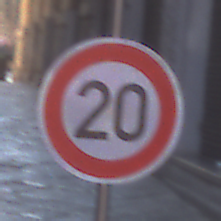
Verkehrszeichen: Geschwindigkeit20
Umgebung: Outdoor, Urban
Tageszeit: MorningAfternoon
Wetter: PartlyCloudy
Licht: Natural
Jahreszeit: NotSpecified
Kontrast: MediumContrast